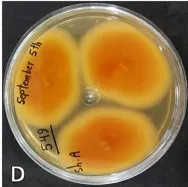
(E) Microscopic appearance of the isolate as observed on a slide prepared from the fungal culture (x400).
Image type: radiology (spect)